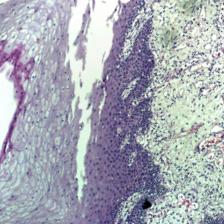
Diagnosis: Normal